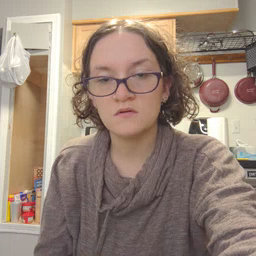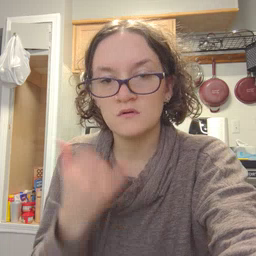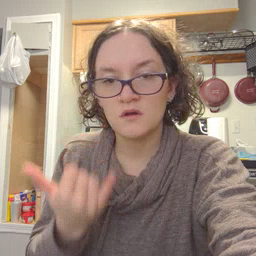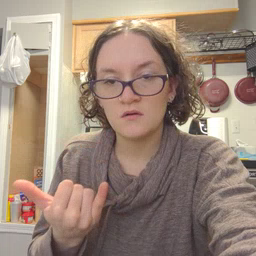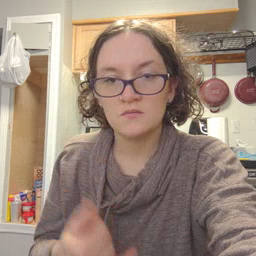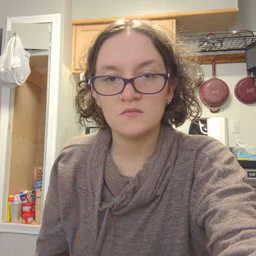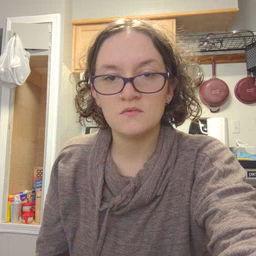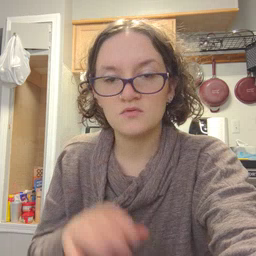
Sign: now